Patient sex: F
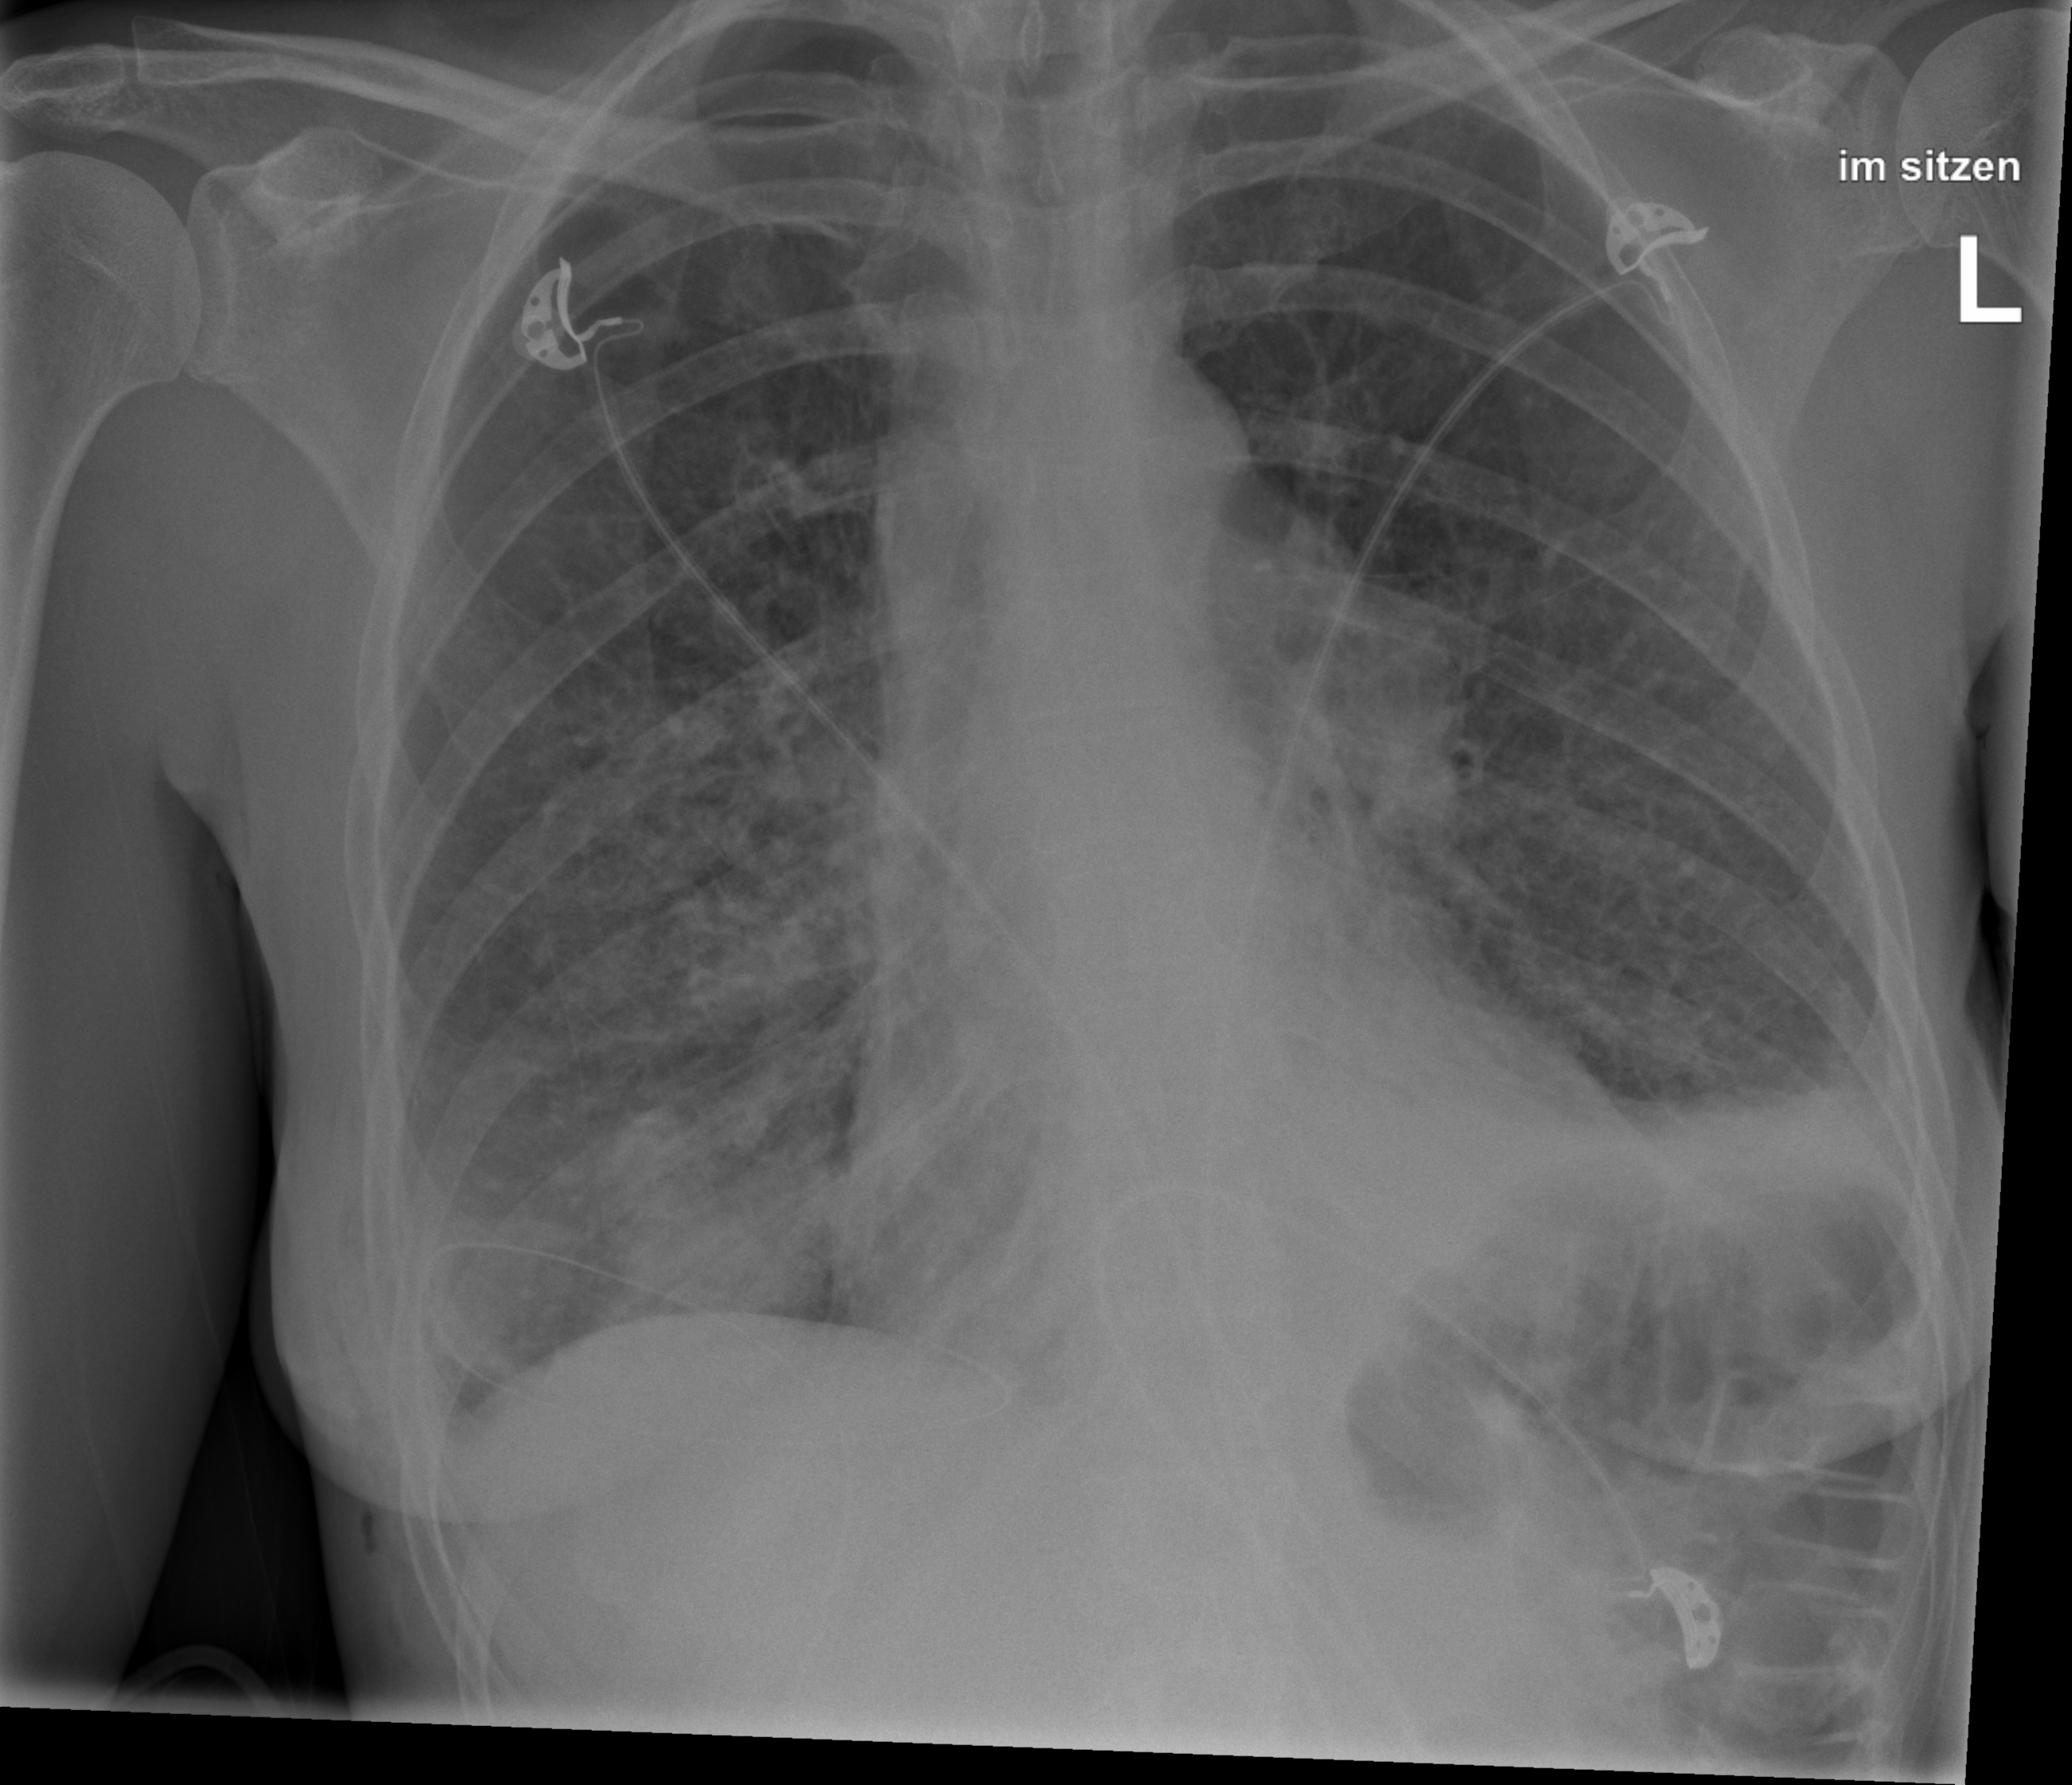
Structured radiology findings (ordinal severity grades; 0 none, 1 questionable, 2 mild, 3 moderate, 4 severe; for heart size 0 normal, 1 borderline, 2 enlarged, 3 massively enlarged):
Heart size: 0
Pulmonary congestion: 2
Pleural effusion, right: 2
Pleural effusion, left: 2
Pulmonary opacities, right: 2
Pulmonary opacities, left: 2
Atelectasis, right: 2
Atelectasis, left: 2